Question: I have a PNG (complete with alpha channel) that I'm looking to composite onto a CGContextRef using CGContextDrawImage. I'd like the RBG channels to be composited, but I'd also like for the source images alpha channel to be copied over as well.
Ultimately I'll be passing the final CGContextRef (in the form of a CGImageRef) to GLKit where I'm hoping to manipulate the alpha channel for colour tinting purposes using a fragment shader.
Unfortunately I'm running into issues when it comes to creating my texture atlas using Core Graphics. It appears that the final CGImageRef fails to copy over the alpha channel from my source image and is non-transparent. I've attached my current compositing code, and a copy of my test image below:
'''
CGColorSpaceRef colorSpace = CGColorSpaceCreateDeviceRGB();
UInt8 * m_PixelBuf = malloc(sizeof(UInt8) * atlasSize.height * atlasSize.width * 4);
NSUInteger bytesPerPixel = 4;
NSUInteger bytesPerRow = bytesPerPixel * atlasSize.width;
NSUInteger bitsPerComponent = 8;
CGContextRef context = CGBitmapContextCreate(m_PixelBuf,
atlasSize.width,
atlasSize.height,
bitsPerComponent,
bytesPerRow,
colorSpace
kCGImageAlphaPremultipliedFirst);
CGContextDrawImage(context, CGRectMake(x, y, image.size.width, image.size.height), image.CGImage);
CGImageRef imgRef = CGBitmapContextCreateImage(context);
CGColorSpaceRelease(colorSpace);
CGContextRelease(context);
'''

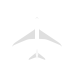
Answer: Where do you people find this procedures of using 'CGBitmapContextCreate' as this is one of the most common issues: 'kCGImageAlphaPremultipliedFirst' will set the alpha to 1 and PREMULTIPLY RGB with the alpha value.
If you are using Xcode pleas command-click 'kCGImageAlphaPremultipliedFirst' and find an appropriate replacement such as 'kCGImageAlphaLast'.
'''
+ (UIImage *)generateRadialGradient {
int size = 256;
uint8_t *buffer = malloc(size*size*4);
memset(buffer, 255, size*size*4);
for(int i=0; i<size; i++) {
for(int j=0; j<size; j++) {
float x = ((float)i/(float)size)*2.0f - 1.0f;
float y = ((float)j/(float)size)*2.0f - 1.0f;
float relativeRadius = x*x + y*y;
if(relativeRadius >= 0.0 && relativeRadius < 1.0) { buffer[(i*size + j)*4 + 3] = (uint8_t)((1.0-sqrt(relativeRadius))*255.0); }
else buffer[(i*size + j)*4 + 3] = 0;
}
}
CGDataProviderRef provider = CGDataProviderCreateWithData(NULL,
buffer,
size*size*4,
NULL);
int bitsPerComponent = 8;
int bitsPerPixel = 32;
int bytesPerRow = 4*size;
CGColorSpaceRef colorSpaceRef = CGColorSpaceCreateDeviceRGB();
CGBitmapInfo bitmapInfo = kCGBitmapByteOrder32Big|kCGImageAlphaLast;
CGColorRenderingIntent renderingIntent = kCGRenderingIntentDefault;
CGImageRef imageRef = CGImageCreate(size,
size,
bitsPerComponent,
bitsPerPixel,
bytesPerRow,
colorSpaceRef,
bitmapInfo,
provider,
NULL,
NO,
renderingIntent);
/*I get the current dimensions displayed here */
return [UIImage imageWithCGImage:imageRef];
}
'''
So this code creates a radial gradient from code. The inner part is full opaque while it gets transparent when it gets further from center.
We could also use 'kCGImageAlphaFirst' which results in yellowish gradient. Alpha is always at 1 and only the first (red) channel is being decreased. The result is being white in the middle and as the red channel is decreased the yellow color starts showing.